Interaction volume radius: 5 \u00c5
Interaction volume height: 40 \u00c5
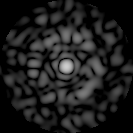
Disorder parameter: 0.8471